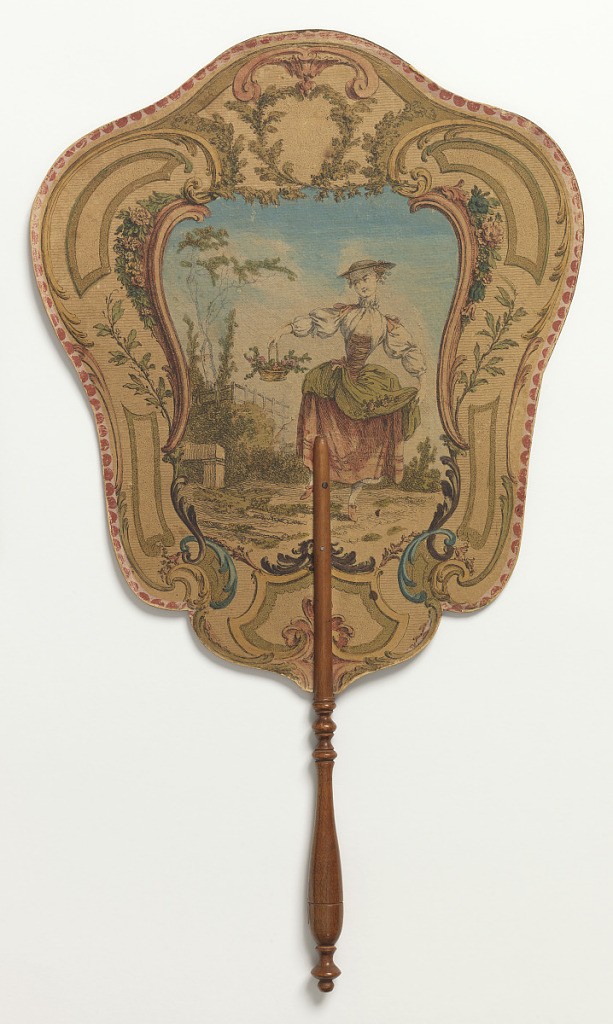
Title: Handscreen
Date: ca. 1750
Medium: Engraved and hand-colored paper leaf, turned wood handle
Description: Handscreen with an engraved and hand-colored design. Obverse: a shepherdess enclosed within a frame of arabesques and foliage. Reverse: a map of Europe.